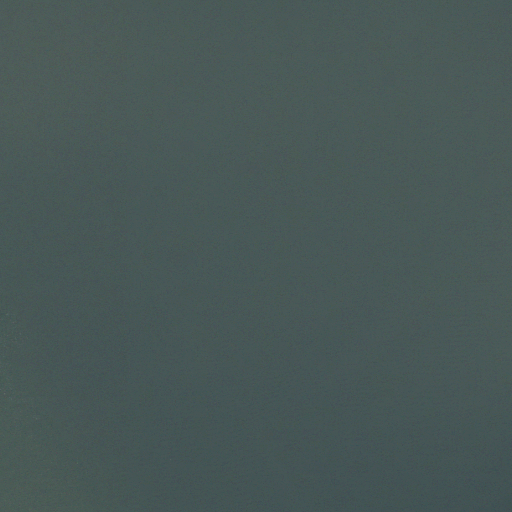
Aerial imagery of island in South Carolina named Lackys Island (historical) containing only open water